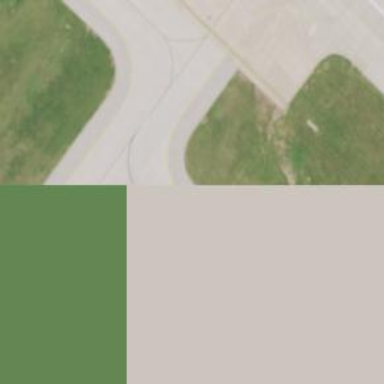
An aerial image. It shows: View of taxiway at the airport.